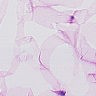
Metastatic tissue present: no